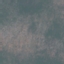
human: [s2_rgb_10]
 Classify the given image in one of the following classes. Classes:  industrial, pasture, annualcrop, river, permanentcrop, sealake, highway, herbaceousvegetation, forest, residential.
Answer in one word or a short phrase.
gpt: HerbaceousVegetation